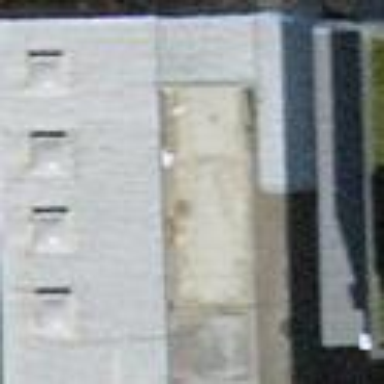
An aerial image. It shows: View of roof of building.